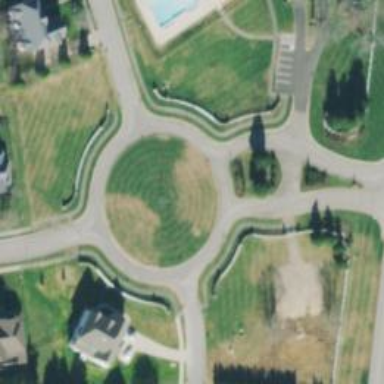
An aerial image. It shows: Residential road with asphalt surface leading to roundabout.